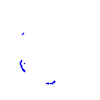
Particle: kaon